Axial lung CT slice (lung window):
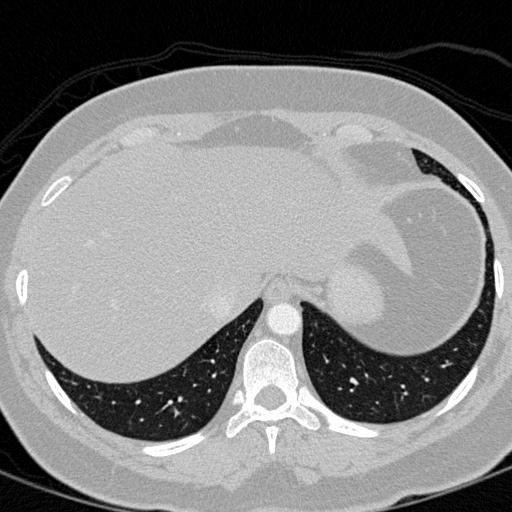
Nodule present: no